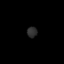
Tissue: lung
Cell type: Epithelial cells
Senescence score: 0.2033
Nuclear area (px): 105
Mean DAPI intensity: 45.048